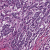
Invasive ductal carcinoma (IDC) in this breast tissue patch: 1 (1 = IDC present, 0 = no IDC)